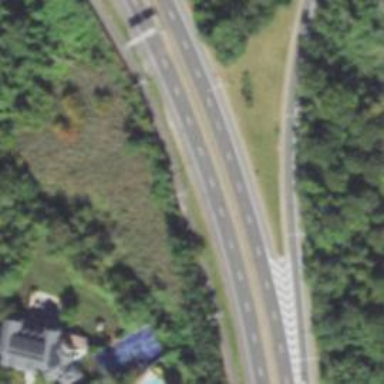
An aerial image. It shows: This image shows trunk highway that functions as expressway.